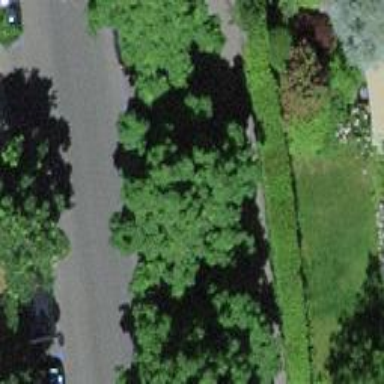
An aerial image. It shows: Avenue lined with trees.